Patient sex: M
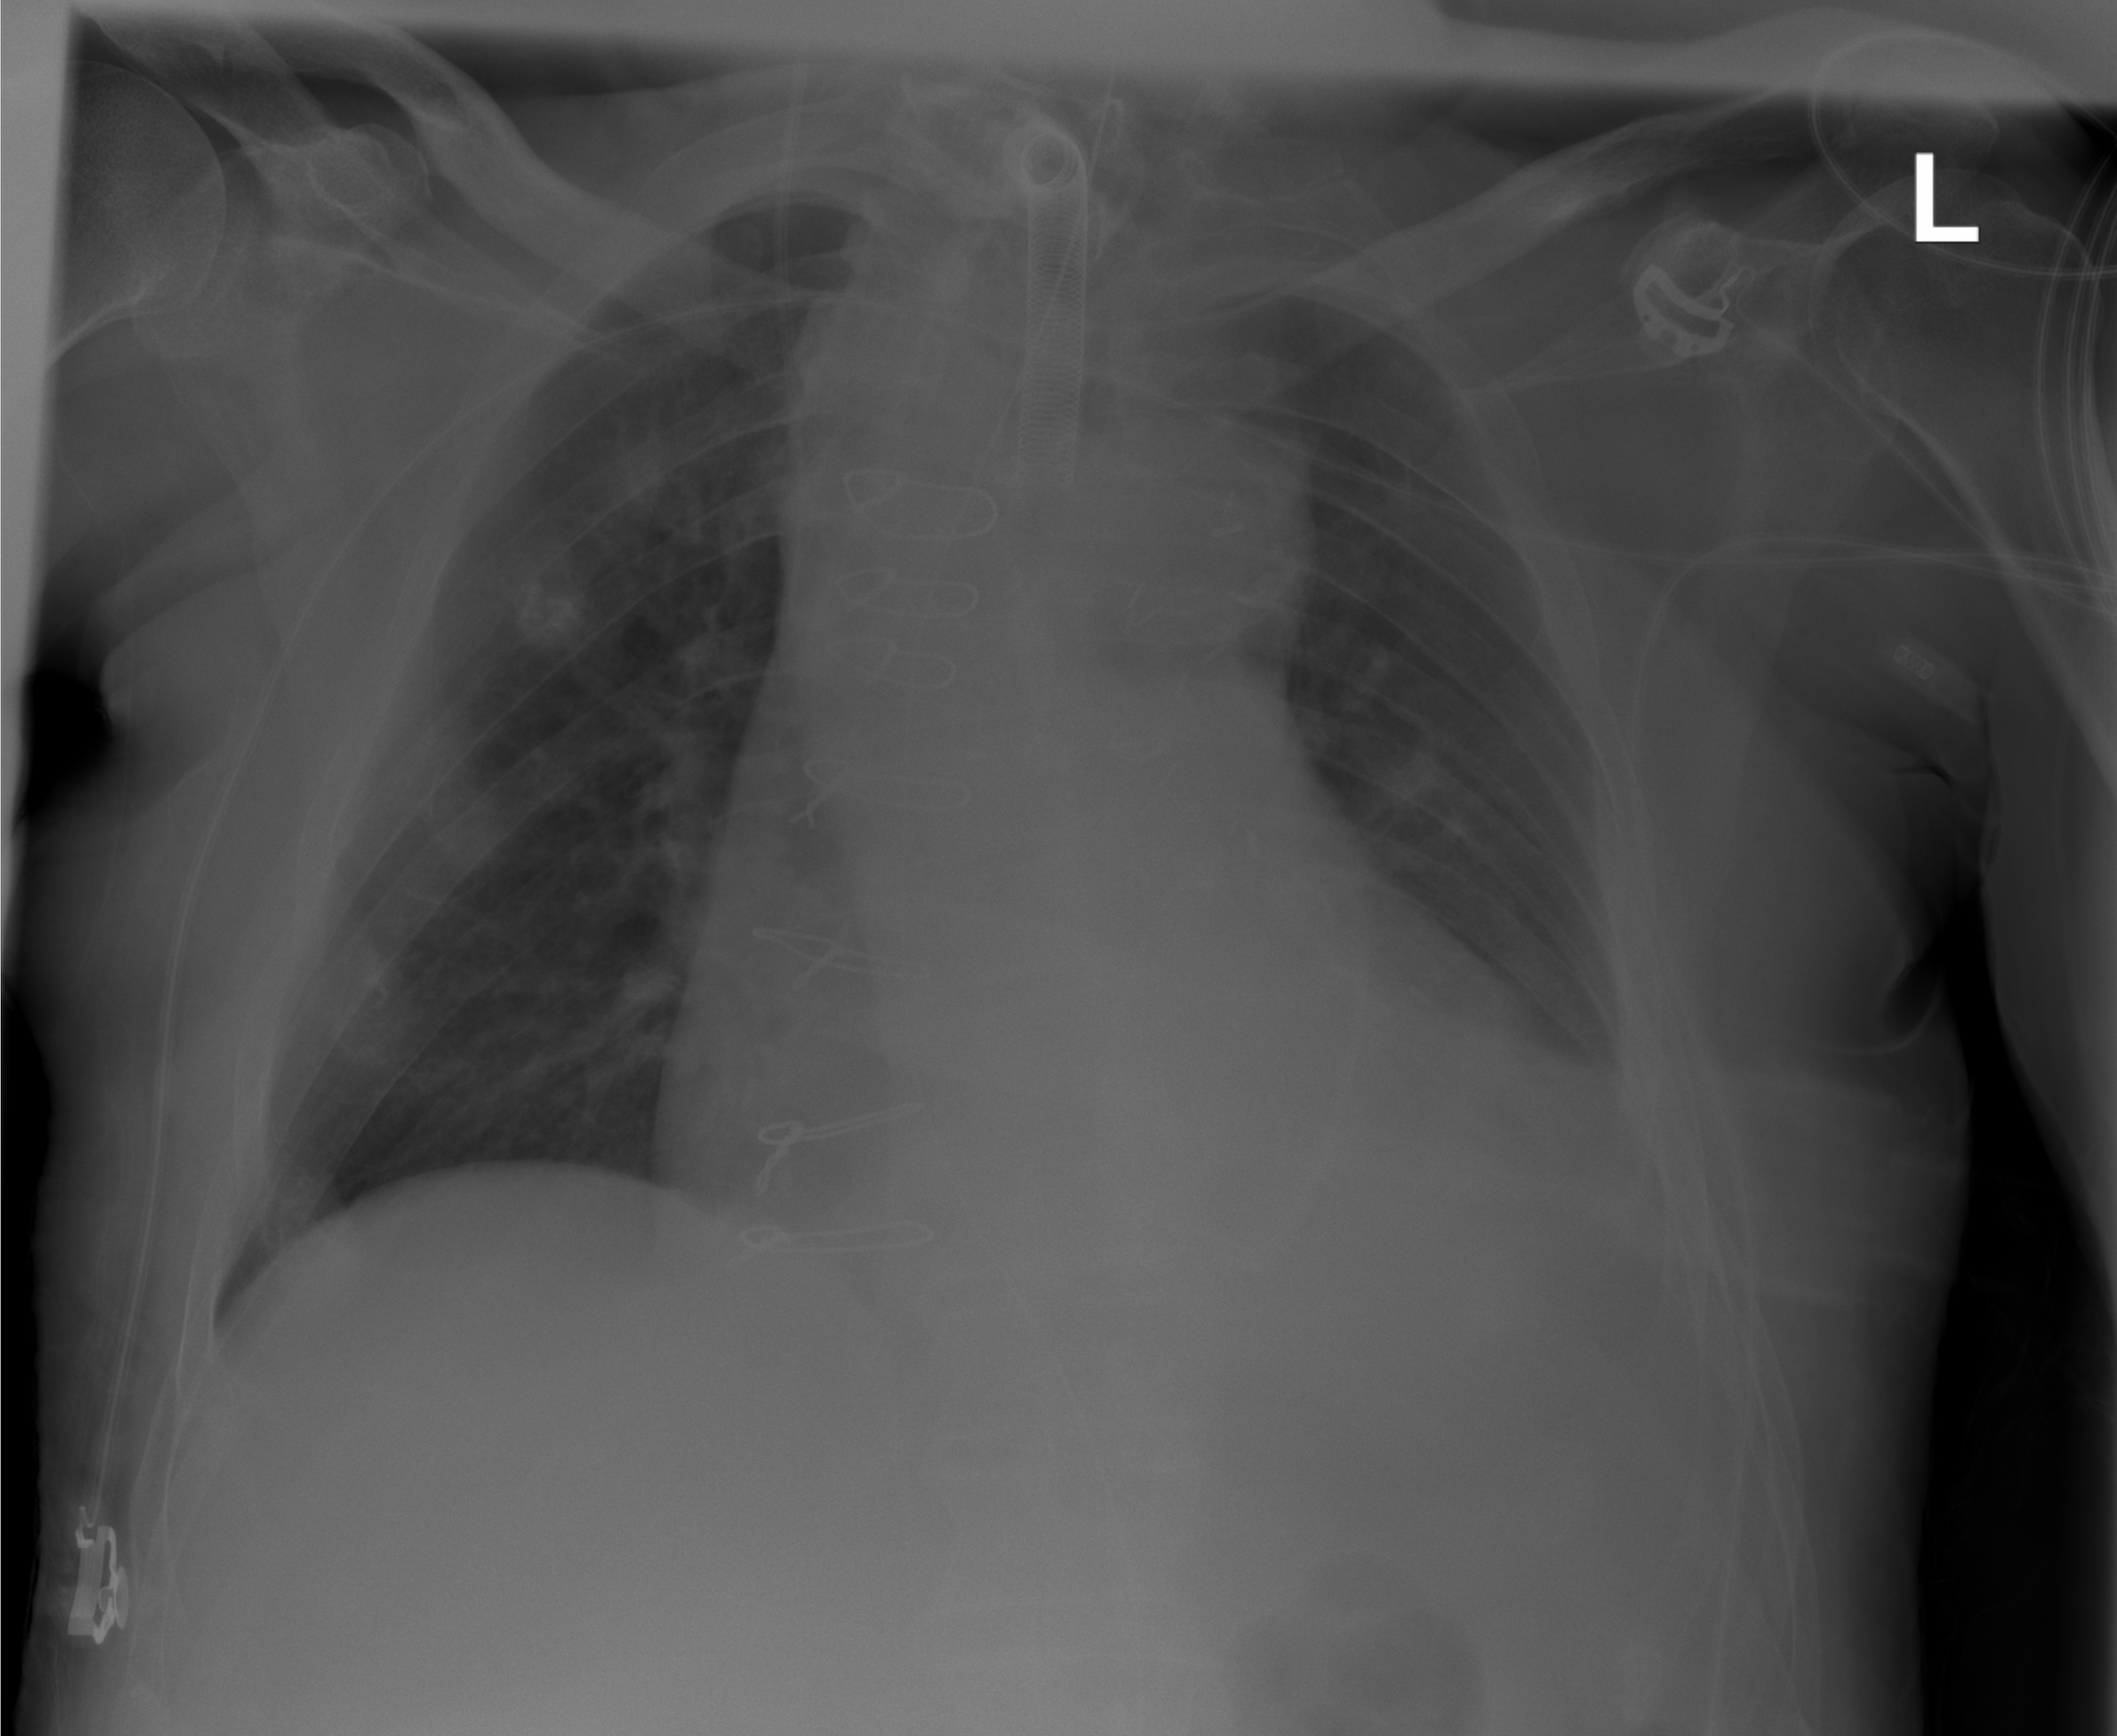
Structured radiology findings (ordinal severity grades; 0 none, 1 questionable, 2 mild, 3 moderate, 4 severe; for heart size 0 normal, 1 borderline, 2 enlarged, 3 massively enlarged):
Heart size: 2
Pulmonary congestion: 0
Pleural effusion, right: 2
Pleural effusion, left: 2
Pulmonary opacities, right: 1
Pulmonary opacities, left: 0
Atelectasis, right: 2
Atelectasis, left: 2